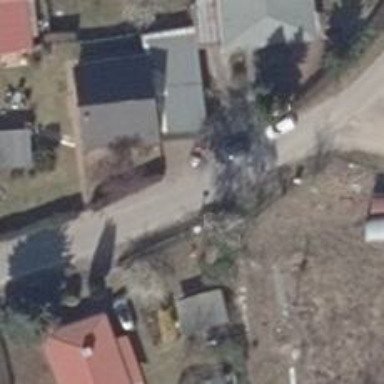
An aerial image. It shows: Asphalt road in residential area.